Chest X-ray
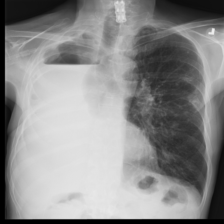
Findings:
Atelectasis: negative
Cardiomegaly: negative
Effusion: negative
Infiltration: negative
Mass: negative
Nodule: positive
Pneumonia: negative
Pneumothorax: negative
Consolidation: negative
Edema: negative
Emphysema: negative
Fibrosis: negative
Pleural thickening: negative
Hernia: negative